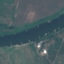
Label: River